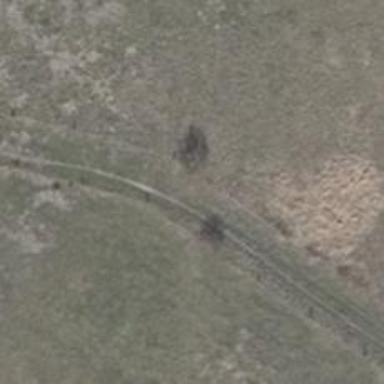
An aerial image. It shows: Grassy track with grade5 tracktype.